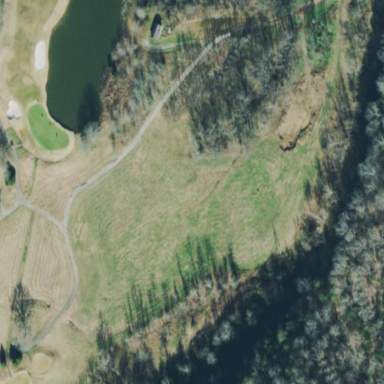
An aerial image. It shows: Water hazard in golf course. The hazard is natural water feature.